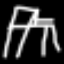
Label: chair